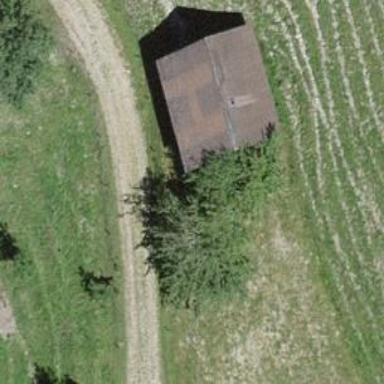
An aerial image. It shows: Barn.